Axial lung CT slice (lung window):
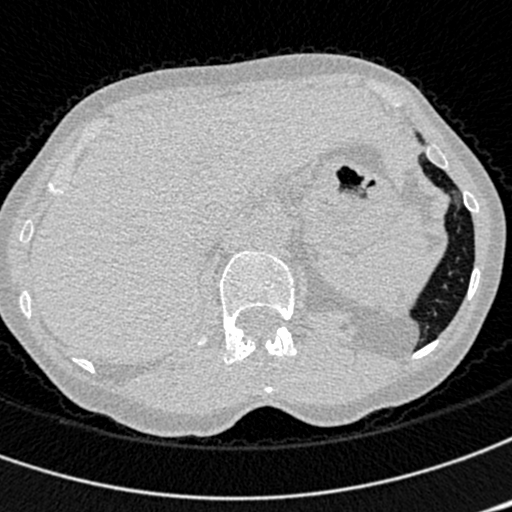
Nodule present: no